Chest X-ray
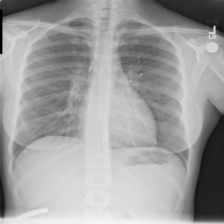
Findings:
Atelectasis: negative
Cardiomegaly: negative
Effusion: negative
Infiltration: negative
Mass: negative
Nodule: negative
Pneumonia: negative
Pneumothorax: negative
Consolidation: negative
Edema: negative
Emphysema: negative
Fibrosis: negative
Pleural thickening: negative
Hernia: negative